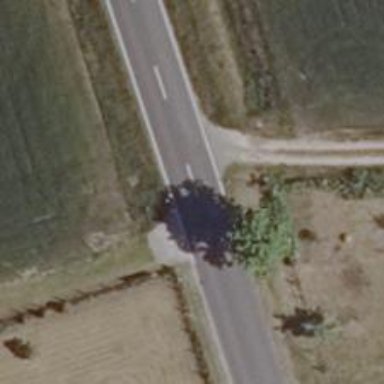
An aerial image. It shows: Secondary road with asphalt surface.